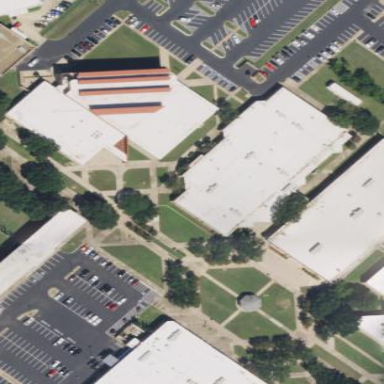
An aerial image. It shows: College building.